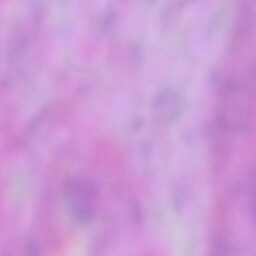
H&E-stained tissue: Cervix